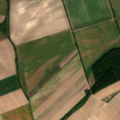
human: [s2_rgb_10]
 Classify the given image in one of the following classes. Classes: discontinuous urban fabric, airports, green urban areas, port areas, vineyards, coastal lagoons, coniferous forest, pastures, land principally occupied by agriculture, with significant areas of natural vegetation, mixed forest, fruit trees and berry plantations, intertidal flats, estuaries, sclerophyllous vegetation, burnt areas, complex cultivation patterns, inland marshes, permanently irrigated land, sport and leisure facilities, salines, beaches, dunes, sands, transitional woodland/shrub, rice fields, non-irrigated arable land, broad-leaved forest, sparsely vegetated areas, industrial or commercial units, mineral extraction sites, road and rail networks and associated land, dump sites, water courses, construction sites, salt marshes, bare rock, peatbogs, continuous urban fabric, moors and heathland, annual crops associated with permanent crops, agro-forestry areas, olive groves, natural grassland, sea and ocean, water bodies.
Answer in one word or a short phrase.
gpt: non-irrigated arable land, broad-leaved forest